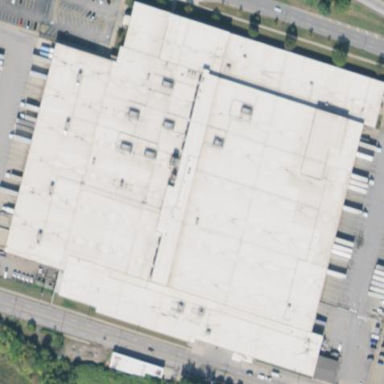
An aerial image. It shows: Commercial building.